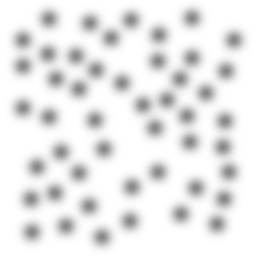
Squares: 0
Triangles: 0
Stars: 48
Total shapes: 48